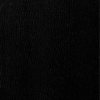
Label: dusty